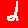
Digit: 2